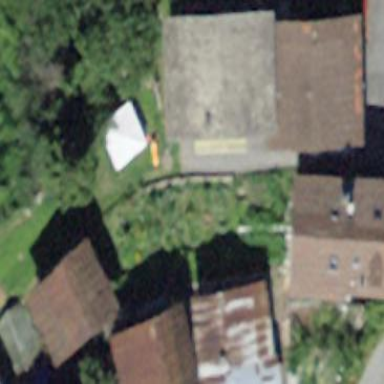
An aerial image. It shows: Simple house.